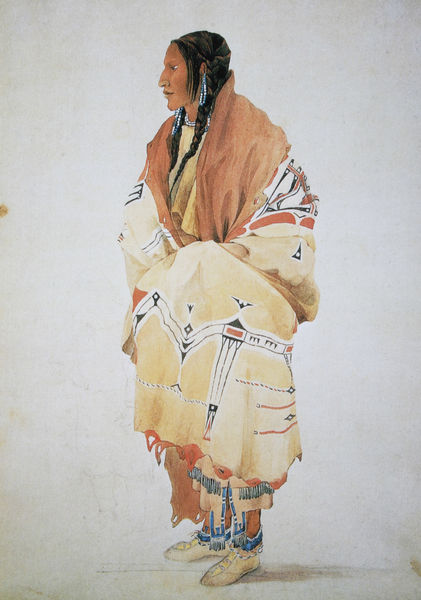
Titel: Chan-Chä-Uiá-Teüin, Teton Sioux Woman
Künstler: Karl Bodmer
Standort: Omaha (Nebraska)
Institution: Joslyn Art Museum
Schlagwörter: blau, dunkel, feder, fuß, gemälde, hand, mann, schatten, umhang, weiß, aquarell, gelb, braun, frau, frisur, grau, haar, hell, hintergrund, nase, ohrring, orange, profil, schmuck, schwarz, stirn, zeichnung, blick, rot, tuch, beige, mode, muster, ornament, falten, federn, gesicht, kleidung, pelz, stehen, steine, bildnis, hände, portrait, porträt, stamm, fransen, gewand, haare, mantel, stehend, stickerei, stoff, decke, ohrringe, blatt, schleifen, perlen, fell, füße, papier, schuhe, zöpfe, hosen, kette, schattierung, wasserfarbe, linien, weis, amerika, silhouette, haarband, falte, zopf, dekor, ornamente, verzierung, streifen, exotisch, foto, flechten, tusche, erdfarben, steht, barfuß, koloriert, schuh, puppe, weisser hintergrund, tracht, geometrisch, halbprofil, anhänger, geflochten, leder, federschmuck, westen, indien, tradition, gewickelt, gouache, häuptling, franzen, untergewand, indianer, ureinwohner, haarzopf, kultur, indio, lapislazuli, poncho, frisu, volkstracht, indianerin, native, tierhaut, mokassin, mokassins, indigene, lederschuhe, rothaut, sioux, apache, mocasins, mokasins, tradtion, mokkassins, mocassins, geflochtene zöpfe, nach links blickend, il, roter schal, züpfe, rote haut, ohrrinh, traditionelle muster